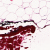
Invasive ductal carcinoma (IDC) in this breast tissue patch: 0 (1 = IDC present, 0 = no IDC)